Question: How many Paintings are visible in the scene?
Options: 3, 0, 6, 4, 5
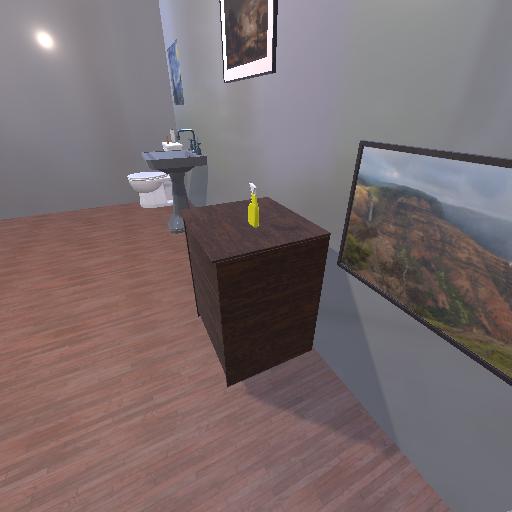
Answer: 3